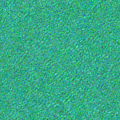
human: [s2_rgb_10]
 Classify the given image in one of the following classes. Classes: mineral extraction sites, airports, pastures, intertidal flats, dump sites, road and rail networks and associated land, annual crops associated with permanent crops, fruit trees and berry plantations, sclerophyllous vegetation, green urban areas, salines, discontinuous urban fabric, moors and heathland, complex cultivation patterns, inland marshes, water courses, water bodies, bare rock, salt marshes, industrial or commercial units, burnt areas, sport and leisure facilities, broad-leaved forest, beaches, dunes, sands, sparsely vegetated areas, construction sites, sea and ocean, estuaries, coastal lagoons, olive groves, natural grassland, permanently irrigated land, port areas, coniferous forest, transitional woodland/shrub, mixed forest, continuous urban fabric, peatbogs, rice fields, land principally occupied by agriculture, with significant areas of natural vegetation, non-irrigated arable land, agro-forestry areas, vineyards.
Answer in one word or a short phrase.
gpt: sea and ocean